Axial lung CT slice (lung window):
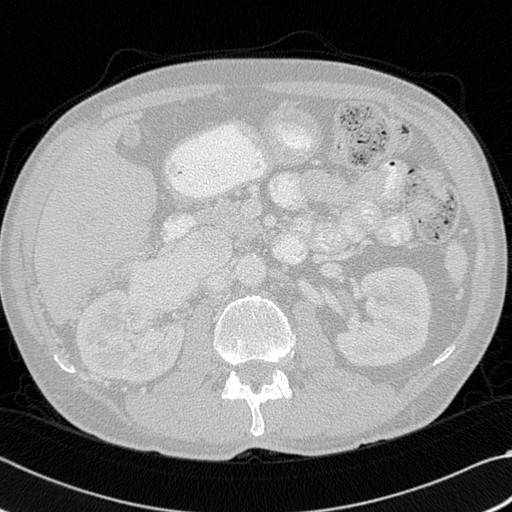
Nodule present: no